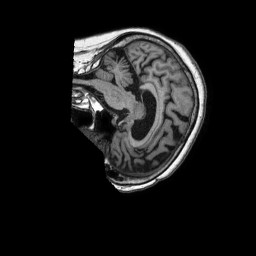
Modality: T1w
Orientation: sagittal
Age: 77
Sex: female
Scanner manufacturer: philips
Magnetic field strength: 1.5 T
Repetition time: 0.007185 s
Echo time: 0.00325 s